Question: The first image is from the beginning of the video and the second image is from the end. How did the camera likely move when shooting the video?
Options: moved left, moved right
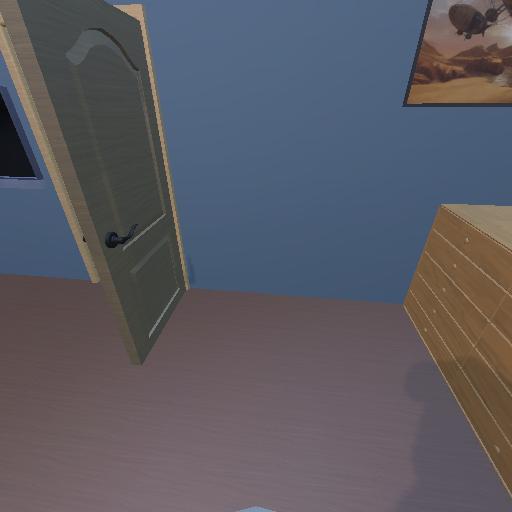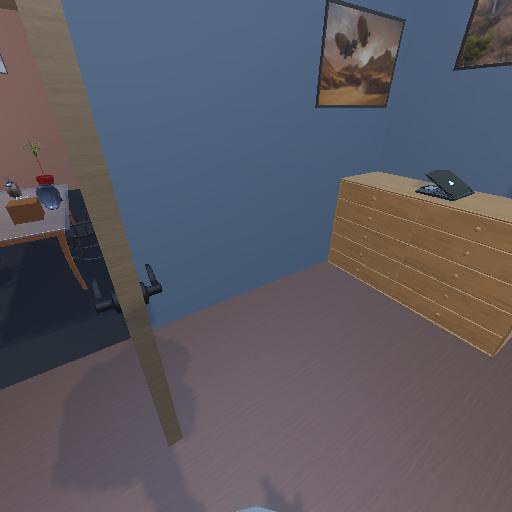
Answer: moved left